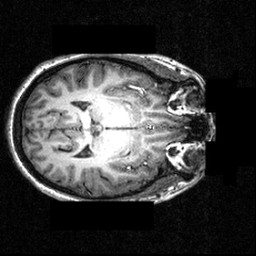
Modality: T1w
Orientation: axial
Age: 21
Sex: female
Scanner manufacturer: siemens
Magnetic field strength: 3.951 T
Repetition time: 1.5 s
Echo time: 0.00335 s